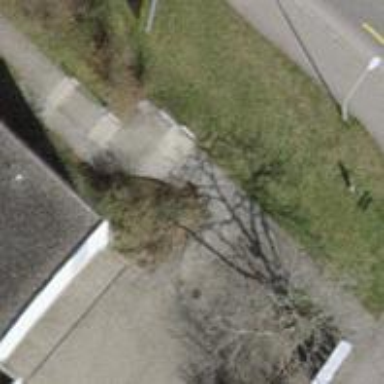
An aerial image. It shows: Set of steps on the road.